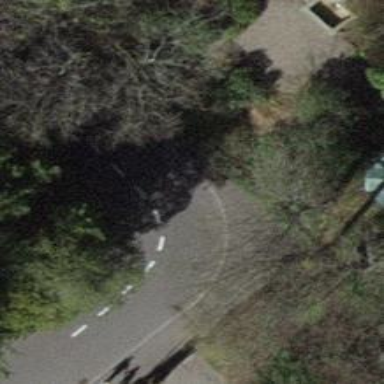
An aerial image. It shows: Residential road with asphalt surface. There is asphalt sidewalk on the left side of the road.